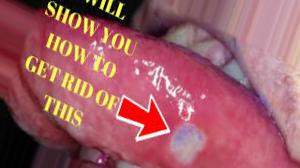
Condition: Mouth Ulcer